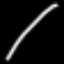
Label: line